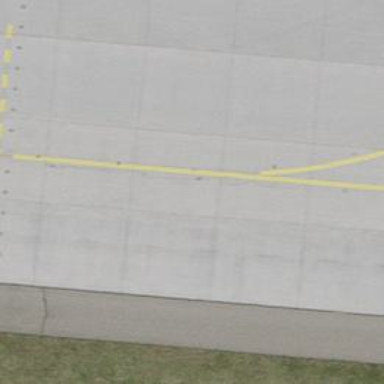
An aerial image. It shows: View of taxiway at the airport.